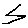
Label: zigzag